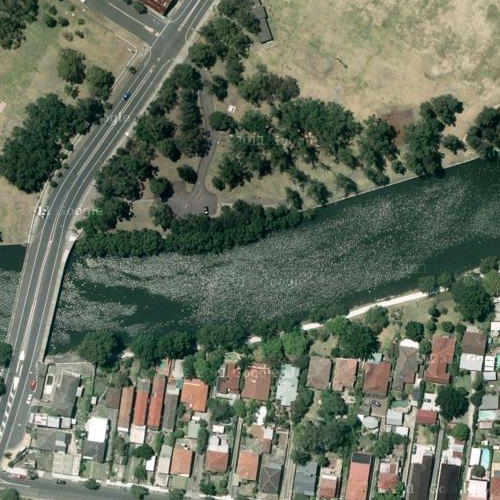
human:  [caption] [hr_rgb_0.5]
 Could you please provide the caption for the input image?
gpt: This is a curved river go through the residential area with many houses on the bank of the river .

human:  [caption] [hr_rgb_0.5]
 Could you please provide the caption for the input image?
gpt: A curved river with dark green waters goes through a residential area .

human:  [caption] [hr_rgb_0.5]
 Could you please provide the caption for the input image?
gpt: There are many buildings on the banks of the curved river .

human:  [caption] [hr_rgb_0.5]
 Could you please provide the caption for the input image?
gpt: Some houses arranged neatly on the banks of the river .

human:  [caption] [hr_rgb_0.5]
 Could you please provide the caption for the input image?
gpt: A river with dark green waters goes through a residential area .